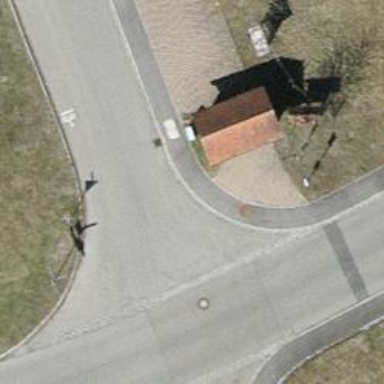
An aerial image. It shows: Bus stop with sheltered platform for public transport.